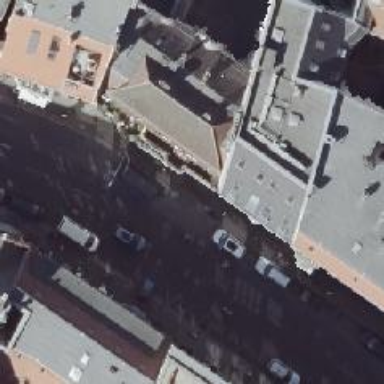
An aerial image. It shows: Parallel parking lane.